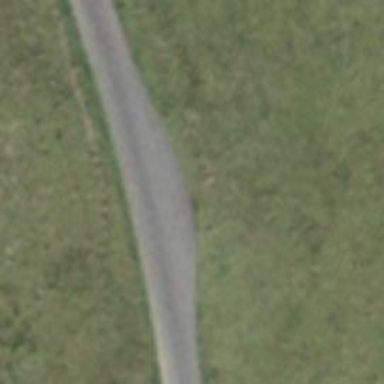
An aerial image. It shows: Passing place on the road.